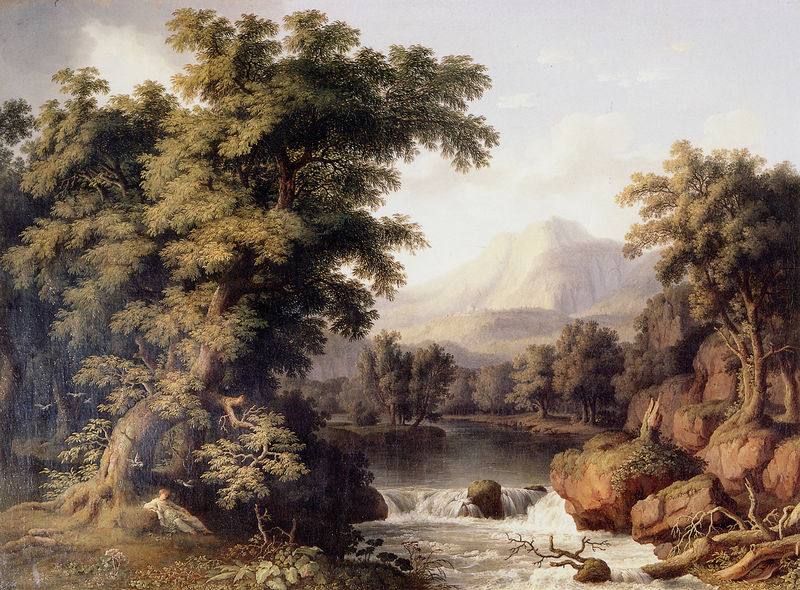
Titel: Flußlandschaft mit schlafendem Horaz
Künstler: Jacob Philipp Hackert
Standort: Praha
Institution: Hradschin
Schlagwörter: baum, berg, blau, blätter, felsen, gemälde, gestein, himmel, laub, mann, schatten, wasser, weiß, wolken, baumstämme, bäume, fluss, grün, landschaft, menschen, mädchen, ocker, see, ufer, äste, blume, blumen, braun, frau, grau, hell, hintergrund, holz, licht, orange, schwarz, gras, rasen, wiese, wolke, beige, malerei, saufen, kleidung, mensch, stein, steine, öl, ast, bach, baumstamm, erde, ferne, gräser, häuser, hügel, natur, spiegelung, stamm, strauch, vögel, busch, gewässer, sonne, wiesen, insel, figur, klassizismus, blatt, person, pflanze, tal, wald, wasserfall, genre, gischt, sommer, strand, wellen, liegen, schlafen, studie, abhang, trocken, berge, fels, gebirge, gipfel, dorf, dunst, nebel, tag, herde, geröll, massiv, pause, picknick, rast, böschung, romantik, schaum, strom, stromschnelle, stämme, treibholz, angelehnt, stufe, betrachtung, liegend, gestalt, unscharf, diesig, wurzel, zweig, idyll, flusslandschaft, wälder, jüngling, verschwommen, wurzeln, geäst, wanderer, blattwerk, urwald, flusstal, brocken, kraut, schafe, hirte, ausruhen, liegt, baumstumpf, abhan, klassizistisch, liegender mann, pastorale, friedlich, entwurzelt, staustufe, schläfer, szfumato, sprudeln, gerg, handstand, träumer, blaubbäume, flussurfer, frau figur, ideale, iegen, urzel, flußau, handstandt